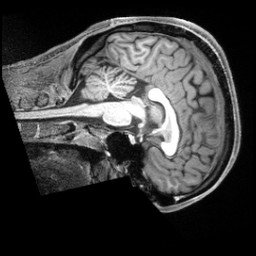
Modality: T1w
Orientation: sagittal
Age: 24
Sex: male
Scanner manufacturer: siemens
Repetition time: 2.3 s
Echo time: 0.00229 s